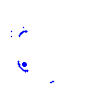
Particle: electron